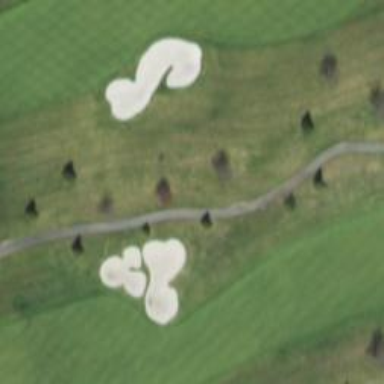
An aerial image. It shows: Path for both road and golf.